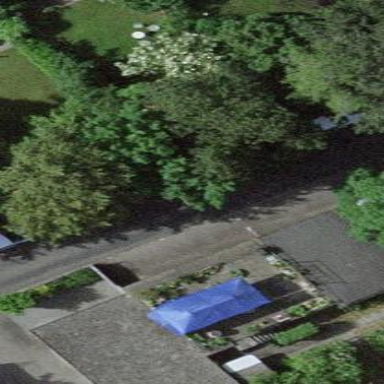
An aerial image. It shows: Group of garages.